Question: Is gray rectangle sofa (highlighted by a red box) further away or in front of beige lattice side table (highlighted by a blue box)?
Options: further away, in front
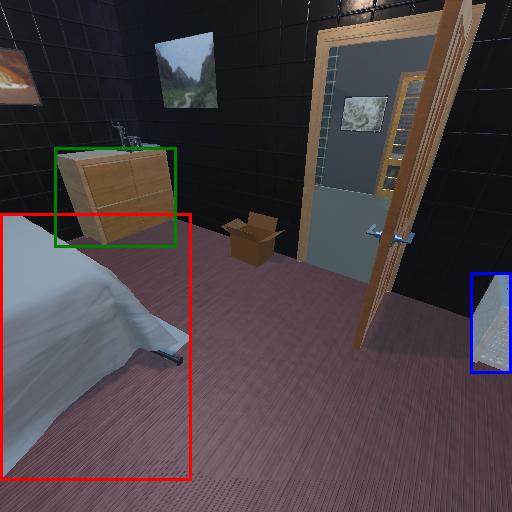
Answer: further away